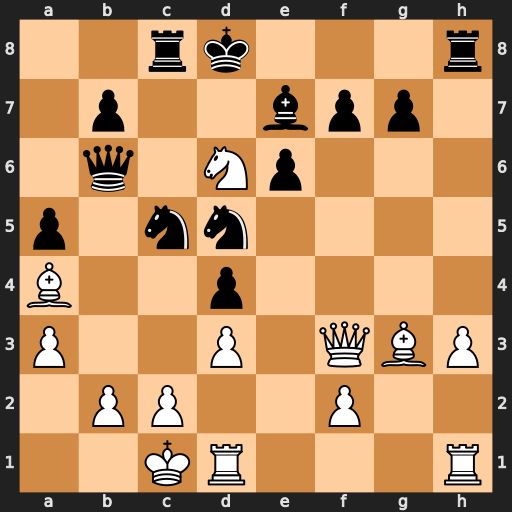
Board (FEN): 2rk3r/1p2bpp1/1q1Np3/p1nn4/B2p4/P2P1QBP/1PP2P2/2KR3R
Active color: w
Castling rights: -
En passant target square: -
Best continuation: Nxf7#